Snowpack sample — Buffalo Mountain, Silverthorne, Colorado, USA (1/25/25, 10:11 AM MST)
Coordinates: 39.6222, -106.1139
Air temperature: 22 °F
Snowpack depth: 110 cm
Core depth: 10 cm
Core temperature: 46.4 °F
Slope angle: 12°, slope face: 102°
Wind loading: high
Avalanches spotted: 0
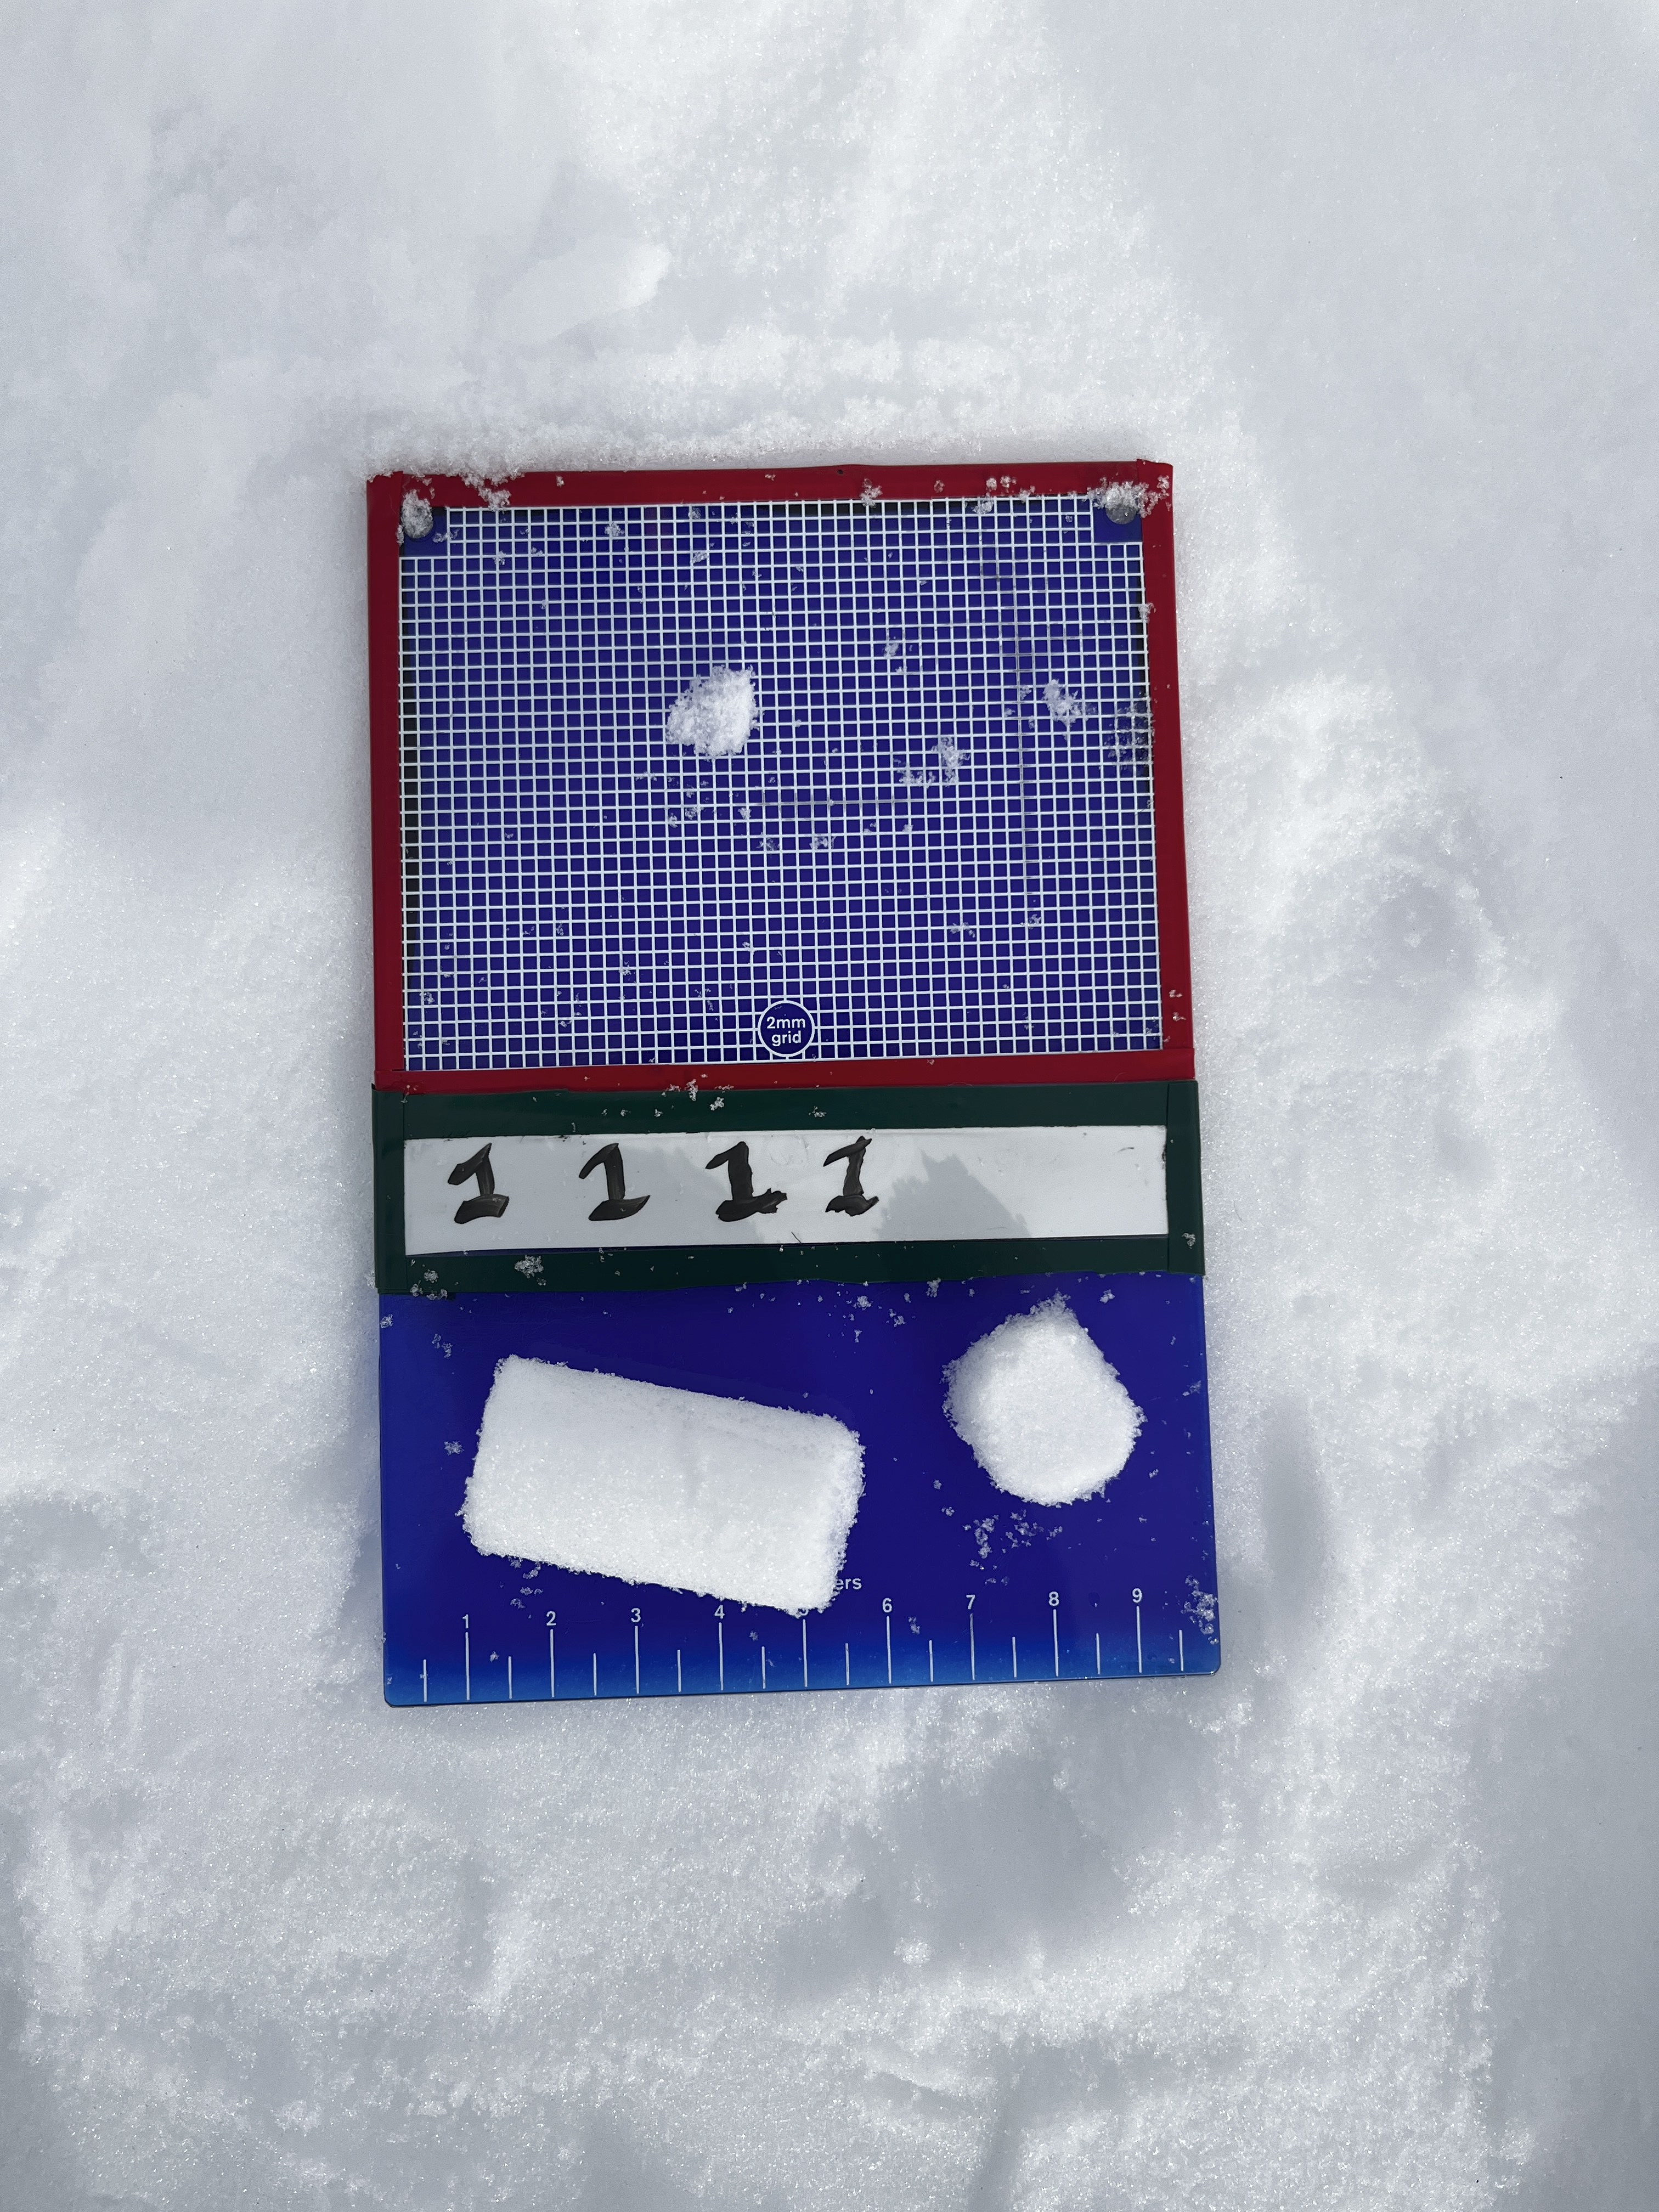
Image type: crystal_card
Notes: No avalanches nearby, collected on the outskirts of a fire break 15 meters from the treeline, on way to Buffalo and Red Mountain